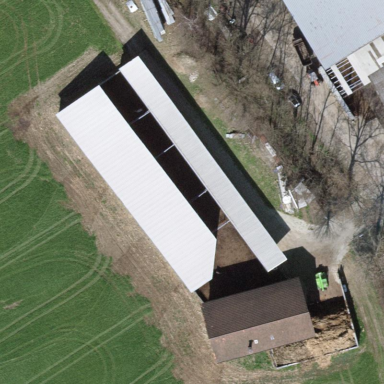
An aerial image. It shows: Farmyard area.